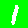
Digit: 1